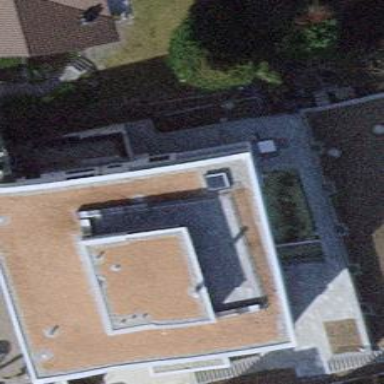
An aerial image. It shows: Detached building with flat roof.